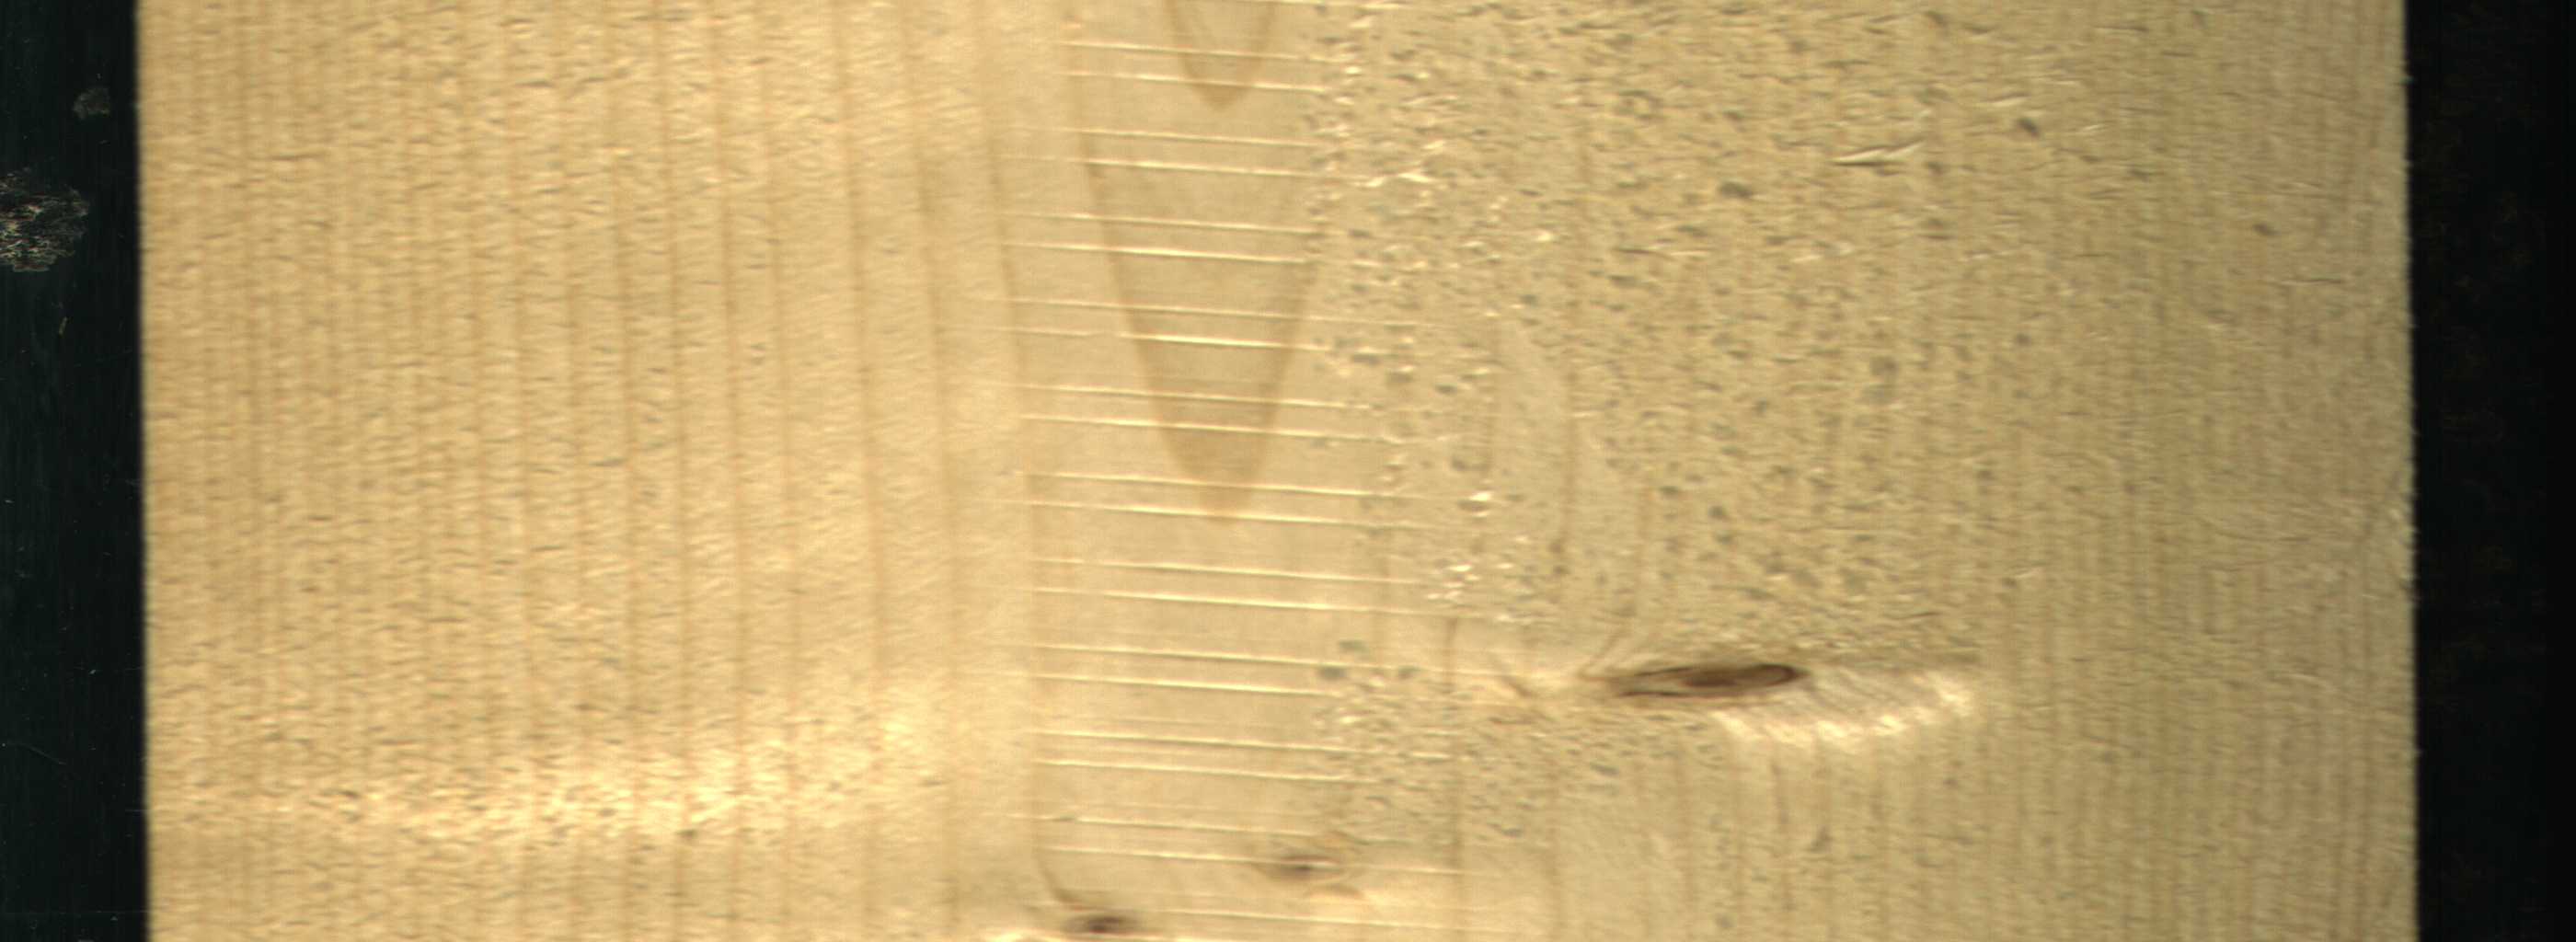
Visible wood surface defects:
Live_Knot
Live_Knot